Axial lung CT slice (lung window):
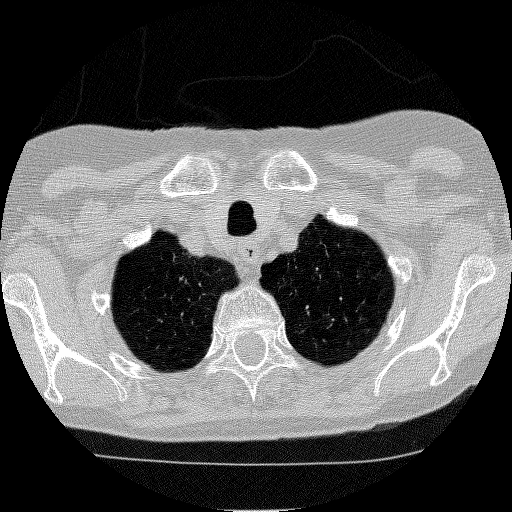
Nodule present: no